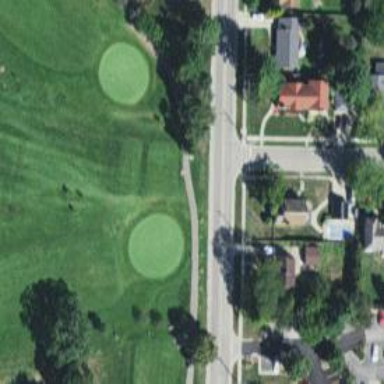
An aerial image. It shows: Golf hole.